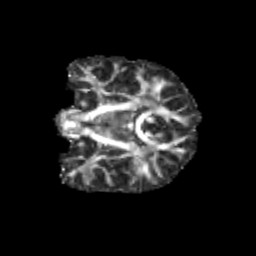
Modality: FA
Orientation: coronal
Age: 10
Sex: male
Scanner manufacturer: siemens
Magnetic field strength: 3 T
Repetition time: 3.8 s
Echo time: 0.07 s